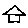
Label: house